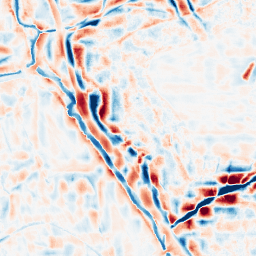
Category: wavelet
Decomposition family: wavelet_reverse_biorthogonal
Decomposition parameters: wavelet: rbio5.5
level: 4
Upsampling method: sinc_blackman
Upsampling parameters: scale: 2
kernel_size: 16
Upsampling scale: 2